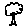
Label: tree